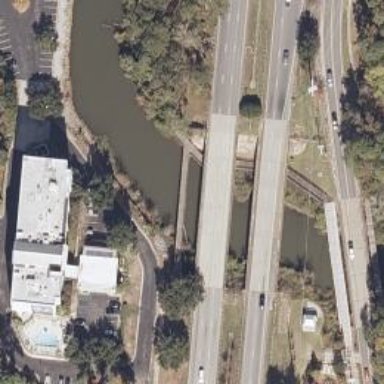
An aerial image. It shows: Footway on bridge.